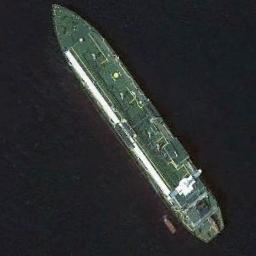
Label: ship